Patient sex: F
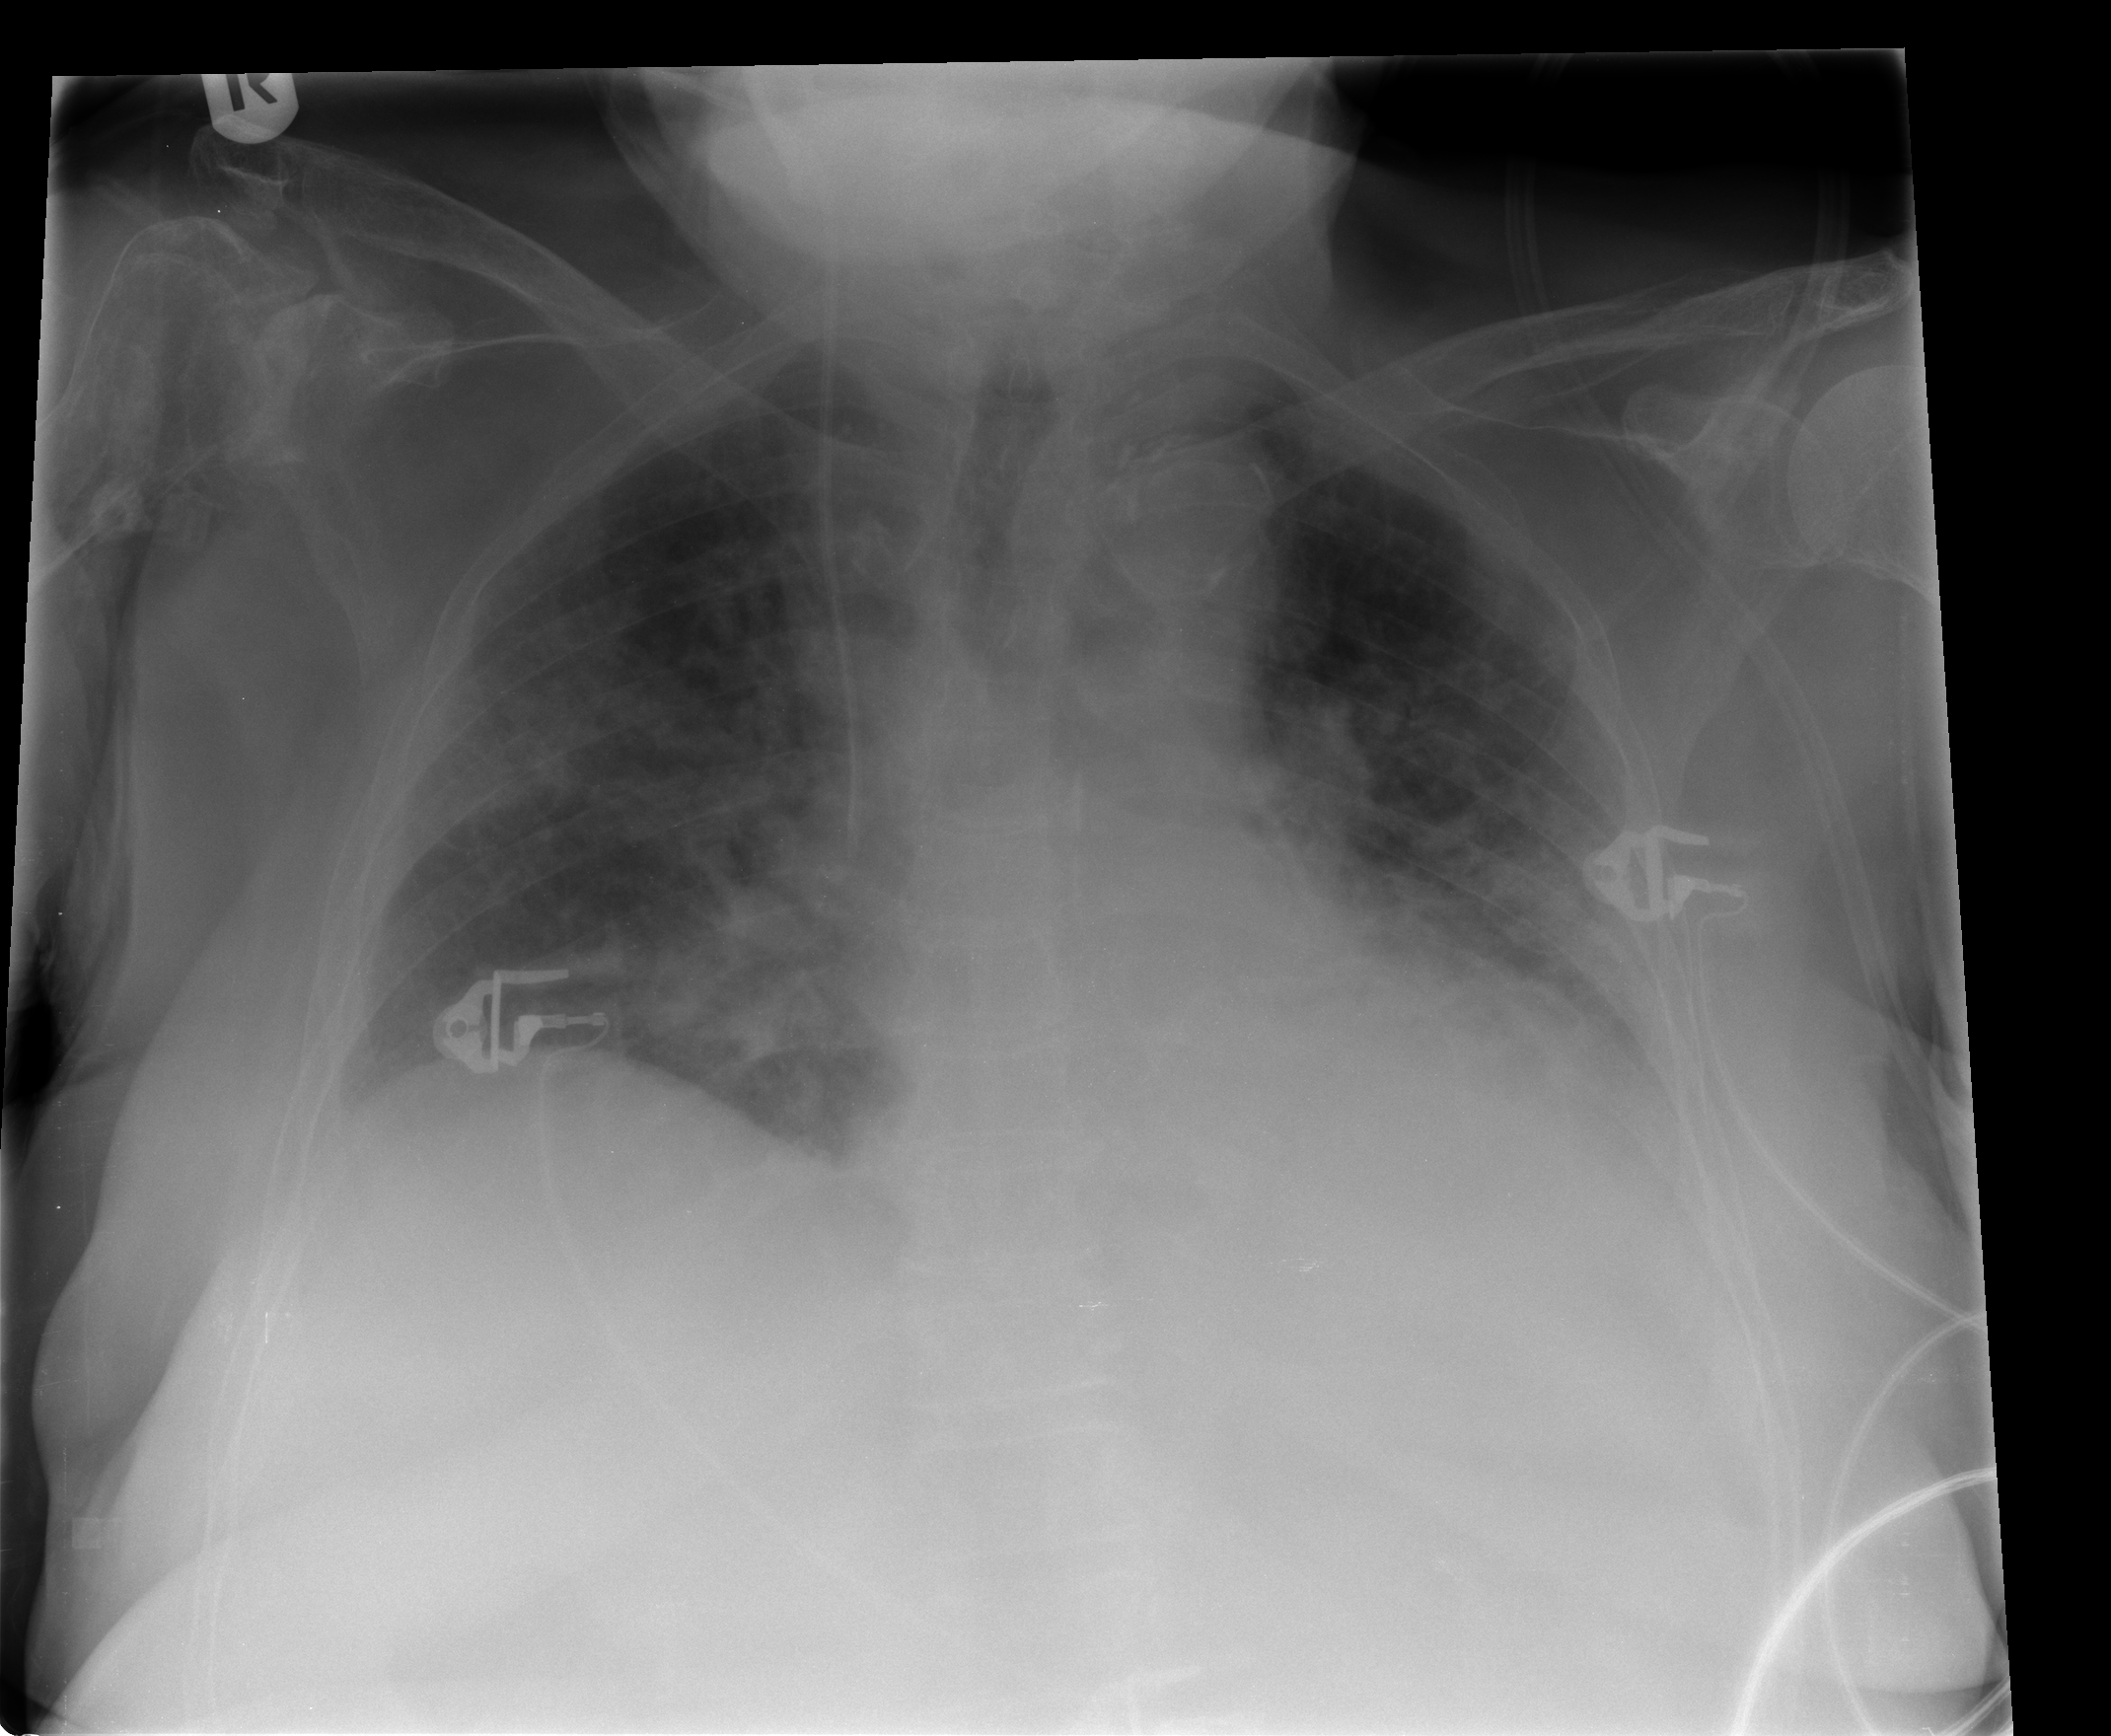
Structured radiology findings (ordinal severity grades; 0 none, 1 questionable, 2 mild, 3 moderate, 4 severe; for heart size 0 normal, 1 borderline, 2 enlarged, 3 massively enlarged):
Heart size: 1
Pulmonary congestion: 0
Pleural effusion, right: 0
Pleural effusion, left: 2
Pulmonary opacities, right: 2
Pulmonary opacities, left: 2
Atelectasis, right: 2
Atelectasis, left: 2